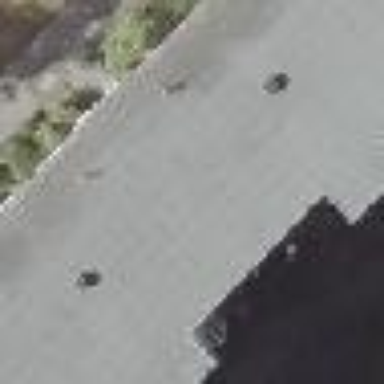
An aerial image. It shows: Residential building with flat roof.